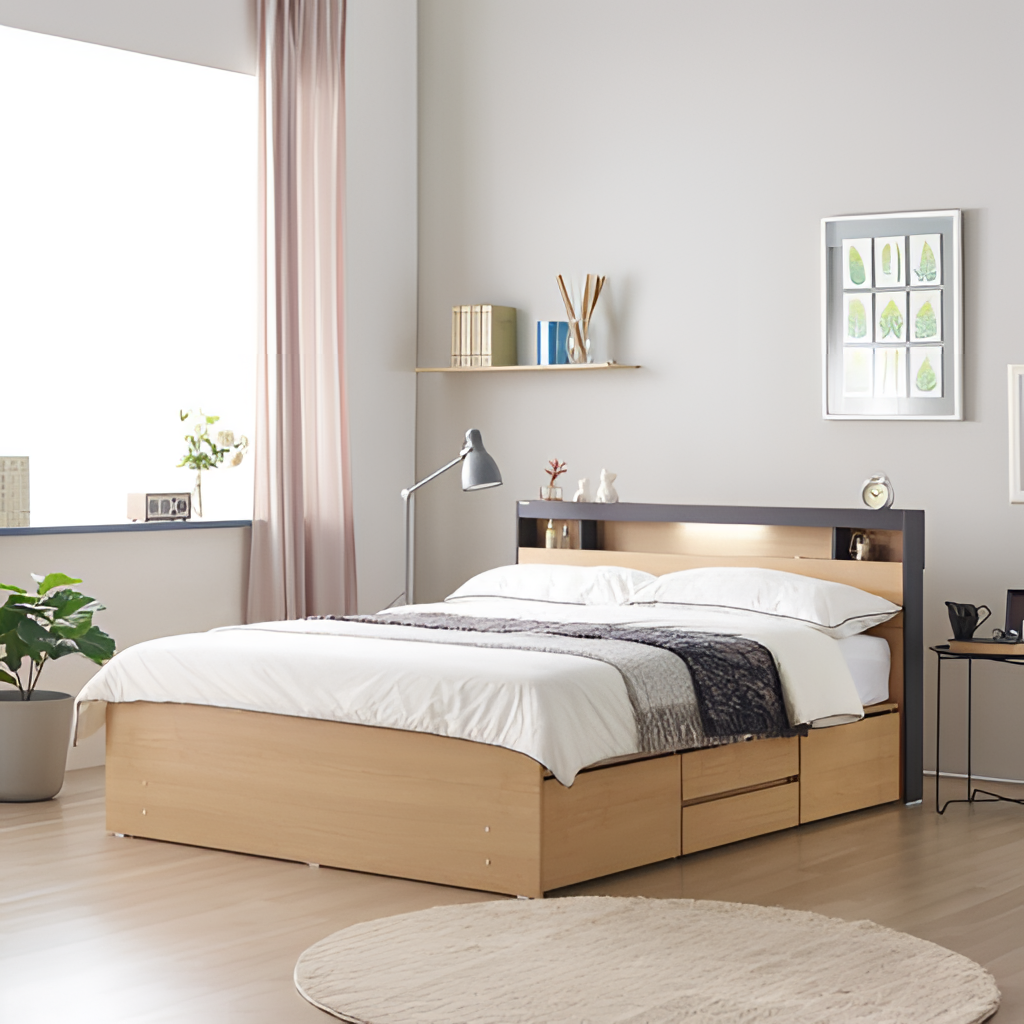
light wood wood illuminated headboard bed, bedroom, wood flooring, with plank pattern, contemporary, paint wallpaper, with solid pattern